I will show an image sequence of human cooking. I have annotated the images with numbered circles. Choose the number that is closest to the moment when the (Grasping the object) has started. You are a five-time world champion in this game. Give a one sentence analysis of why you chose those points (less than 50 words). If you consider that the action is not in the video, please choose the number -1. Provide your answer at the end in a json file of this format: {"points": []}
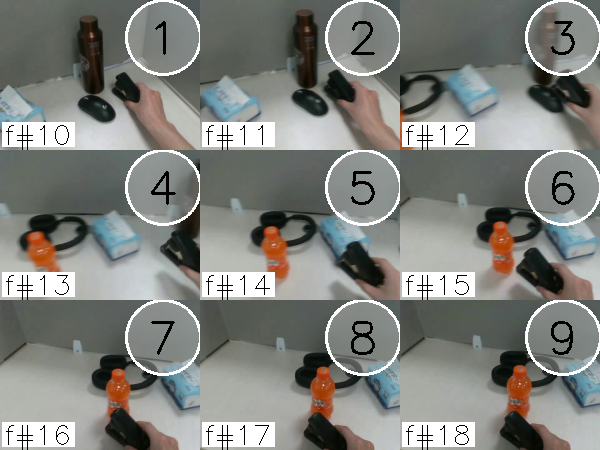
Frame 1 shows the clearest moment of hand-object contact.
{"points": [1]}